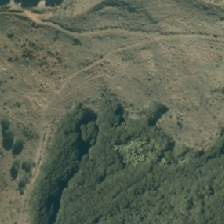
Land cover: manuka_kanuka